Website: walmart
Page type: review-order
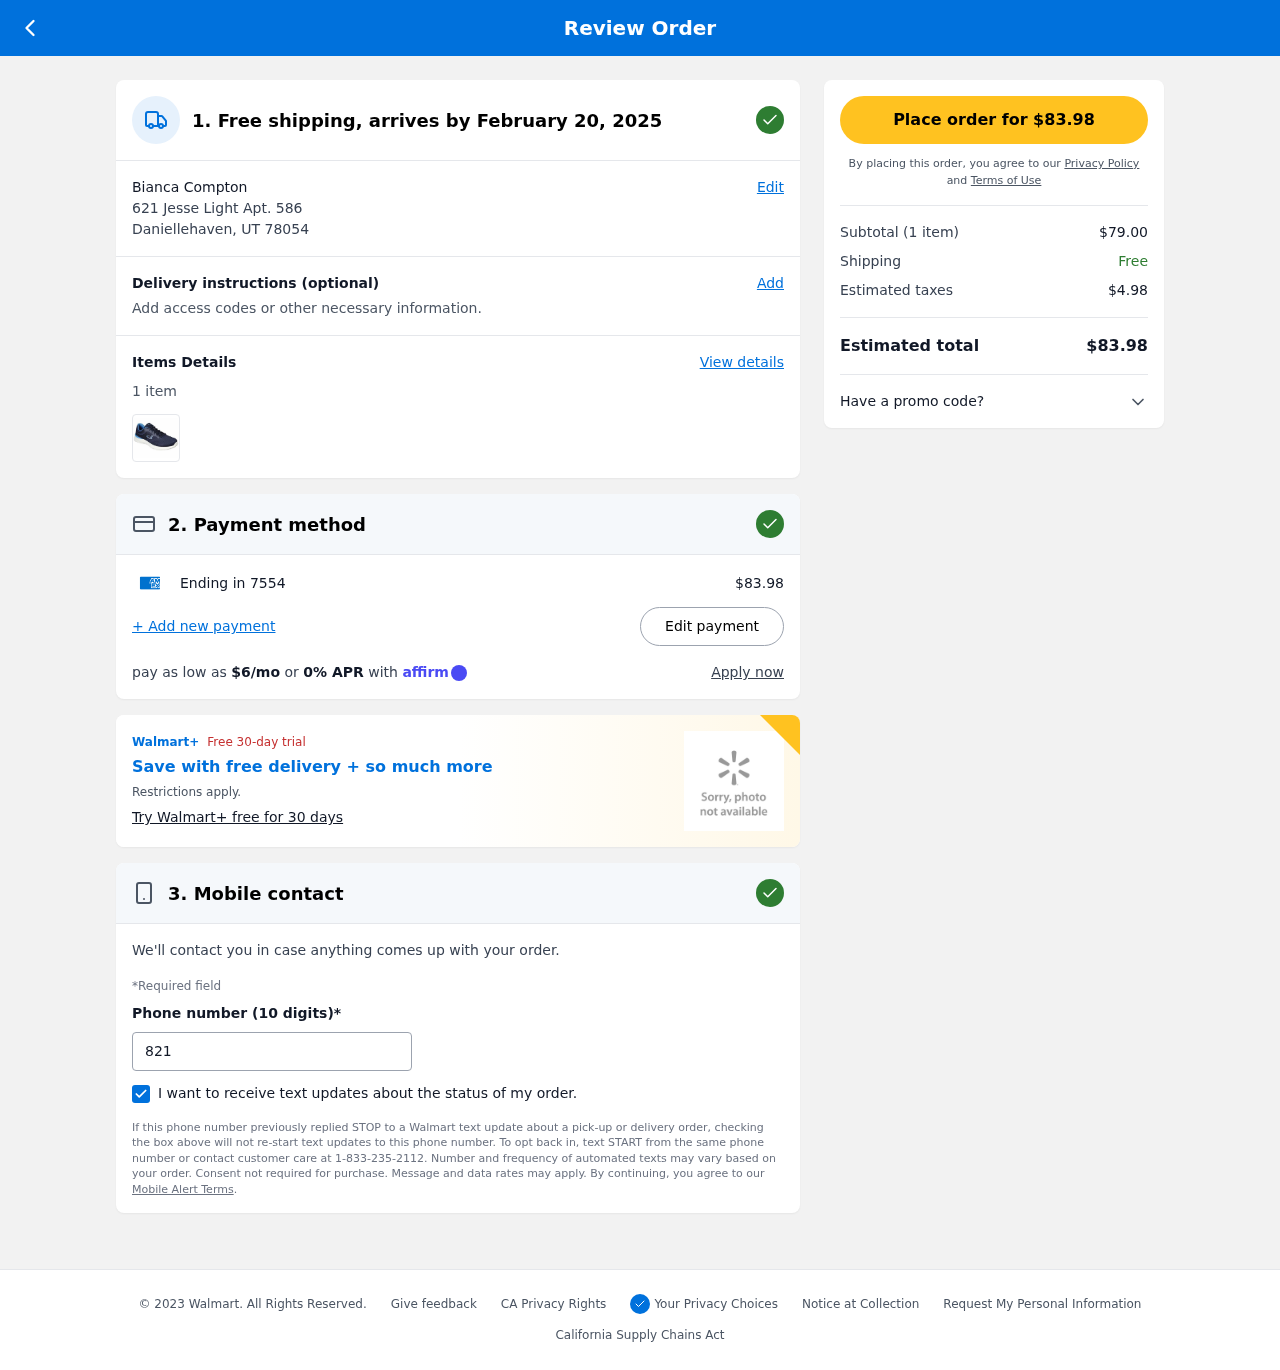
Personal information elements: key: PII_CARD_LAST4
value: Ending in 7554
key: PII_CITY_STATE_ZIP
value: Daniellehaven, UT 78054
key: PII_FULLNAME
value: Bianca Compton
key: PII_PHONE
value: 8218045981
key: PII_STREET
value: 621 Jesse Light Apt. 586
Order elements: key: ORDER_DELIVERY_DATE
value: February 20, 2025
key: ORDER_NUM_ITEMS
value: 1 item
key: ORDER_NUM_ITEMS
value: Subtotal (1 item)
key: ORDER_TOTAL
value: $83.98
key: ORDER_TOTAL
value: Place order for $83.98
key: ORDER_MONTHLY_PAYMENT
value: $6/mo
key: ORDER_SUBTOTAL
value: $79.00
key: ORDER_TAX
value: $4.98